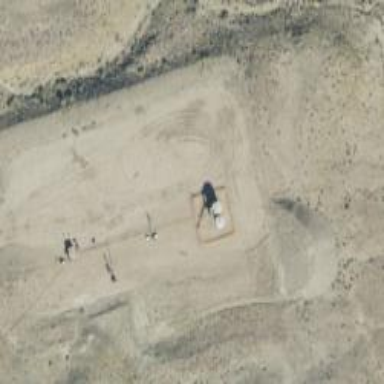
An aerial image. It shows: Petroleum well that is man-made.